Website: home-depot
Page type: delivery-shipping
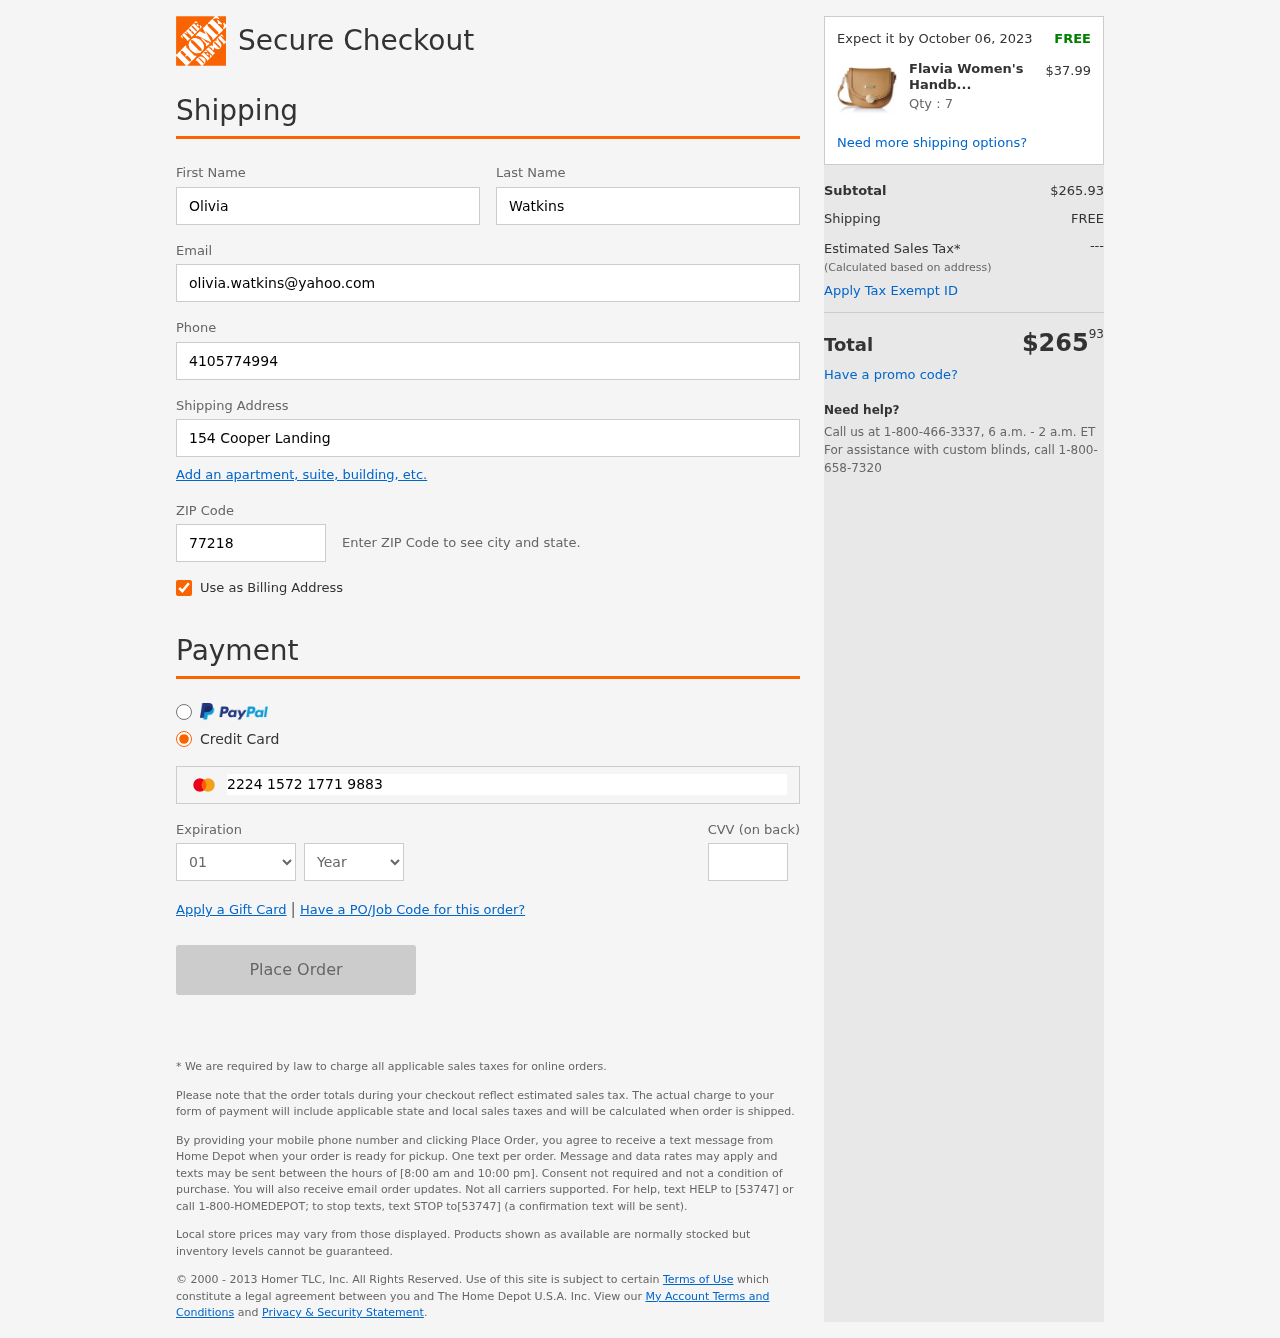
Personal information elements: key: PII_CARD_CVV
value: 751
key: PII_CARD_EXPIRY_MONTH
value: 01
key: PII_CARD_EXPIRY_YEAR
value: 27
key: PII_CARD_NUMBER
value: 2224 1572 1771 9883
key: PII_EMAIL
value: olivia.watkins@yahoo.com
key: PII_FIRSTNAME
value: Olivia
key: PII_LASTNAME
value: Watkins
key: PII_PHONE
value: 4105774994
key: PII_POSTCODE
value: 77218
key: PII_STREET
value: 154 Cooper Landing
Product elements: key: PRODUCT1_NAME
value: Flavia Women's Handbag (Khaki)
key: PRODUCT1_PRICE
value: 37.99
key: PRODUCT1_QUANTITY
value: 7
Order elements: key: ORDER_DELIVERY_DATE
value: Expect it by October 06, 2023
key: ORDER_SUBTOTAL
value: $265.93
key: ORDER_SHIPPING_COST
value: FREE
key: ORDER_TOTAL
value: $26593